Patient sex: M
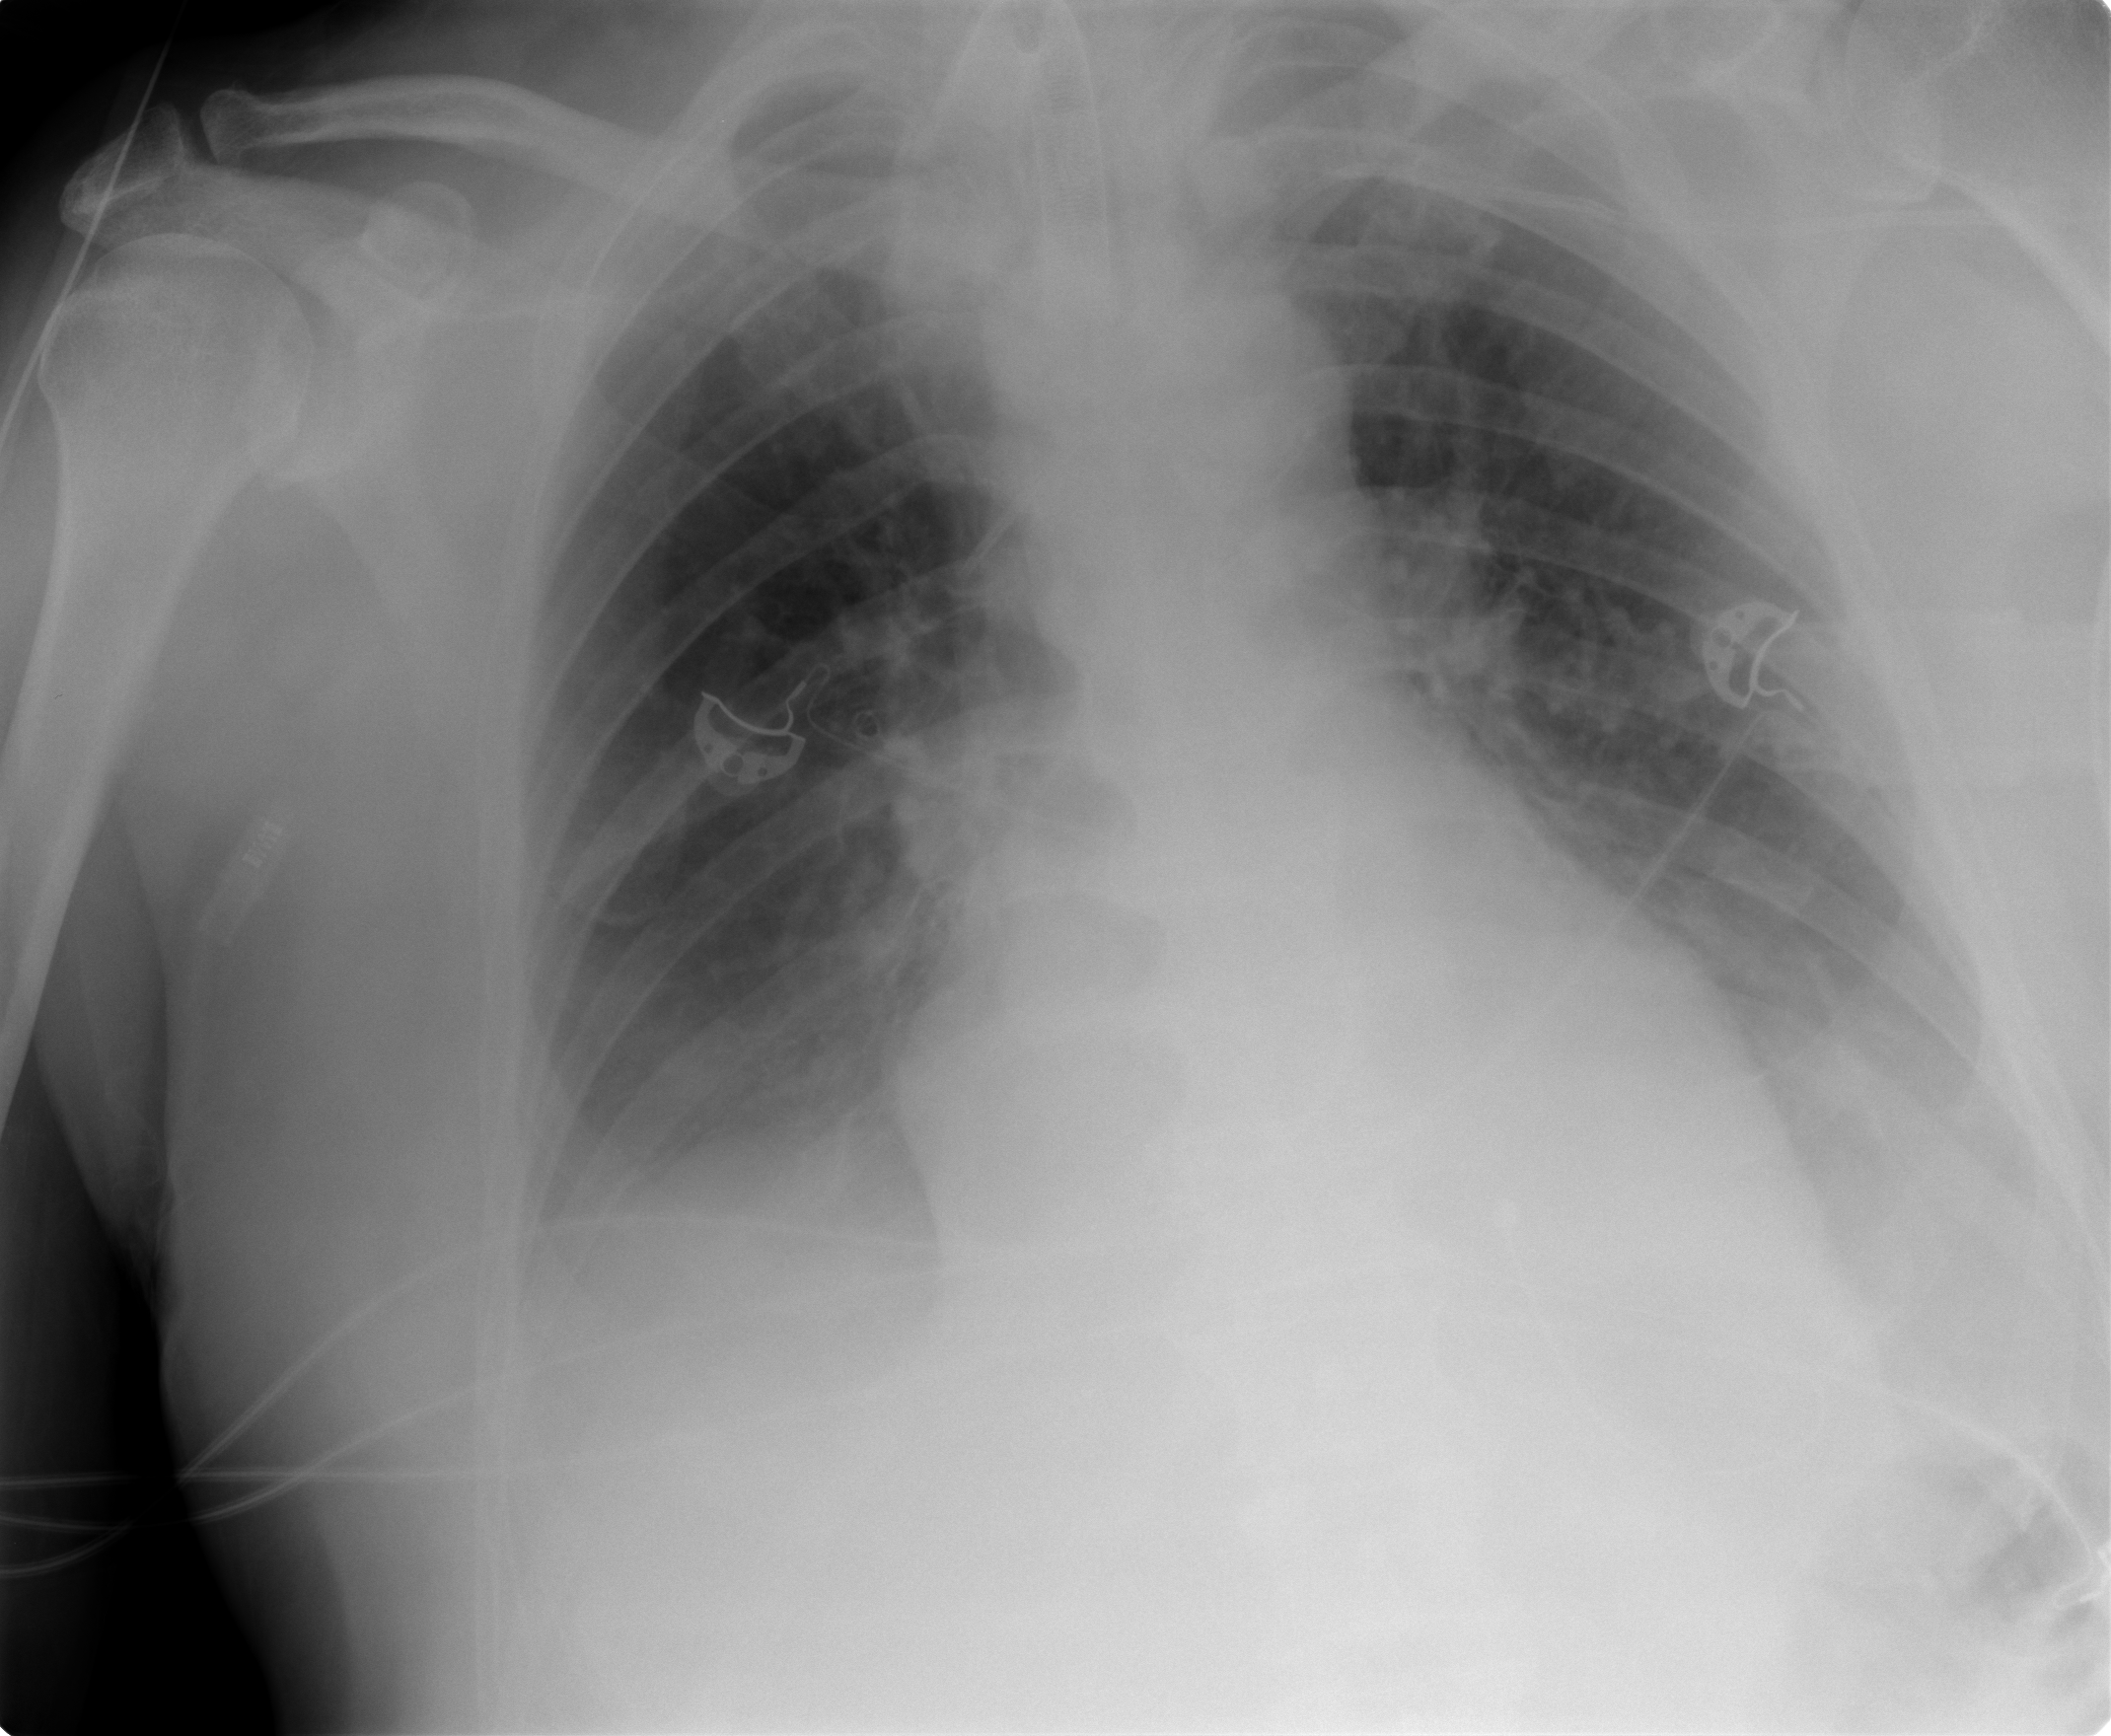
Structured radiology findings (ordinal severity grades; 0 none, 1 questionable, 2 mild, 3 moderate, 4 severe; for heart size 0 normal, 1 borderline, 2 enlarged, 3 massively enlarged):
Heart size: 1
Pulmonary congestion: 0
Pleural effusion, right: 2
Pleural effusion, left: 2
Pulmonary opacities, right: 0
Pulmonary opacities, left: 0
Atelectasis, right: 2
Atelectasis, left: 2